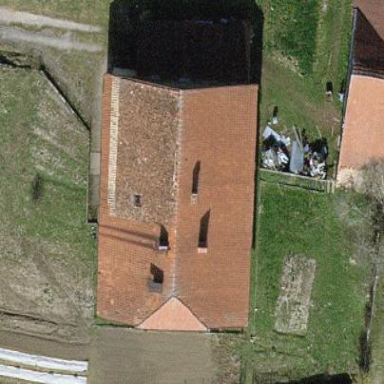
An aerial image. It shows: Farm building.